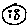
Label: moon